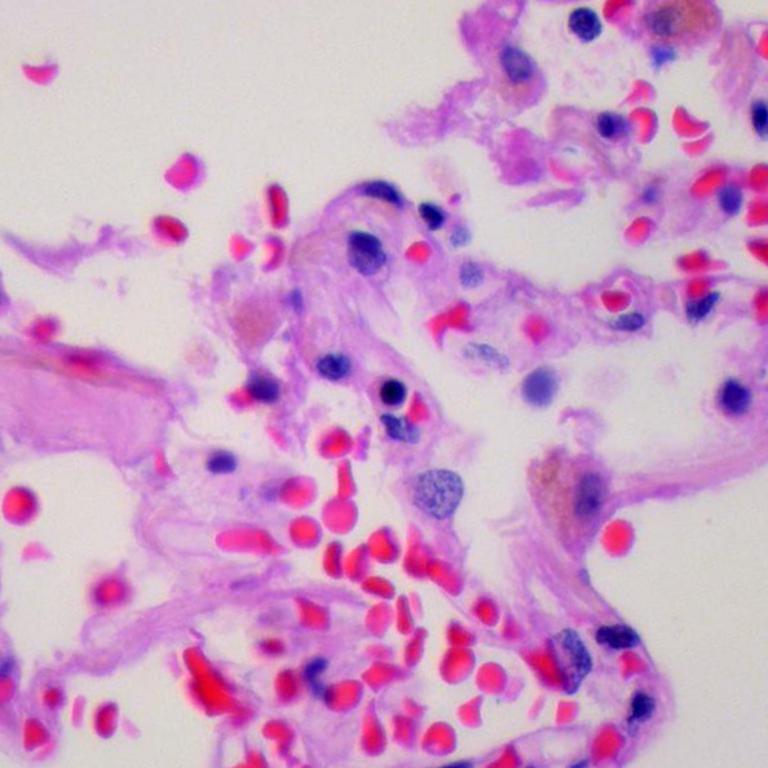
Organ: lung
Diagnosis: benign